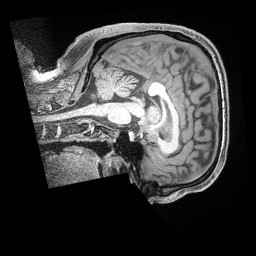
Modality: T1w
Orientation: sagittal
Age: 35
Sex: male
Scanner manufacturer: siemens
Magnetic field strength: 3 T
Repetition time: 2 s
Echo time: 0.00211 s